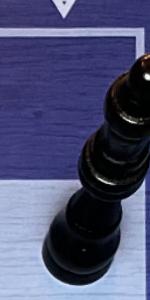
Label: Queen_Black